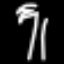
Label: palm tree